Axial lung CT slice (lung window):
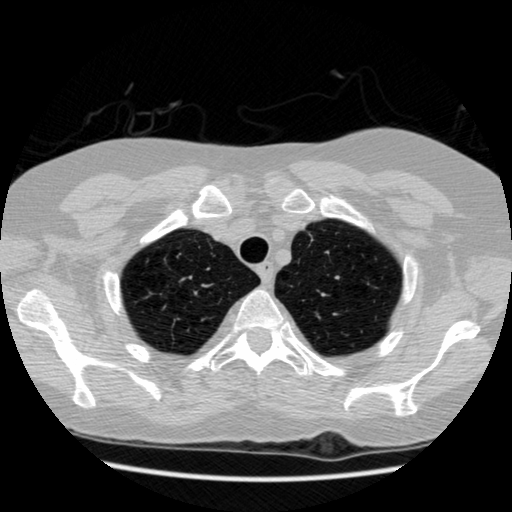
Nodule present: no